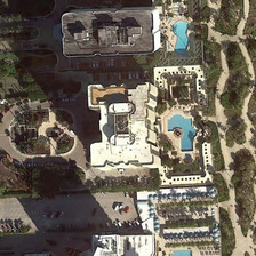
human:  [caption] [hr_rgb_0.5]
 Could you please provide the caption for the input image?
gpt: The big building threw huge shadows into this smart resort next to the parking lot.

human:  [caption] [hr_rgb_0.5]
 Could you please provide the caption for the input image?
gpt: There is a resort between the park and the square.

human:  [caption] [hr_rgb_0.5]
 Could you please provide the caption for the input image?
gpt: This is a resort between the park and the Plaza.

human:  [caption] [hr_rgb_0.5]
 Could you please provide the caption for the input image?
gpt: several pools are on the top of the resort .

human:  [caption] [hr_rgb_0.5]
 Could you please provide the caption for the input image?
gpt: Large buildings cast a huge shadow on this smart resort near the parking lot.